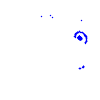
Particle: electron